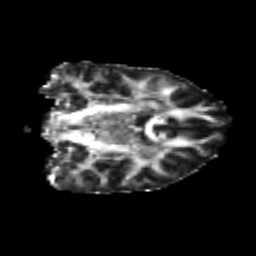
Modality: FA
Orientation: coronal
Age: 24
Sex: female
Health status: healthy
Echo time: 0.074 s